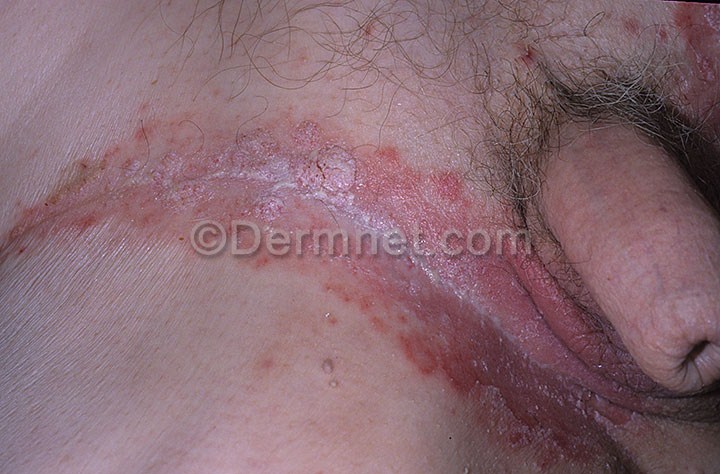
Disease: Tinea Ringworm Candidiasis and other Fungal Infections